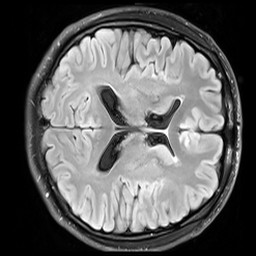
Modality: FLAIR
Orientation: axial
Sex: male
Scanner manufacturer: siemens
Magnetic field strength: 3 T
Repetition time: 10 s
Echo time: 0.09 s